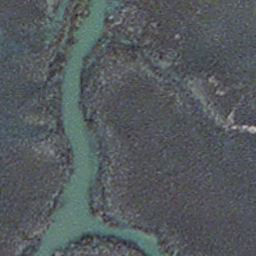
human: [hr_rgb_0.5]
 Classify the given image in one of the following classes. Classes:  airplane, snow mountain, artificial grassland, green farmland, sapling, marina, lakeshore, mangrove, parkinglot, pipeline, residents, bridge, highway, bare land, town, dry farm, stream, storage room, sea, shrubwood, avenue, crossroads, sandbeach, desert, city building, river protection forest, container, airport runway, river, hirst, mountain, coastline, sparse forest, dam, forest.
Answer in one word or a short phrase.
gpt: stream